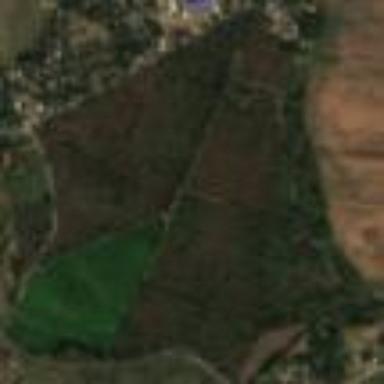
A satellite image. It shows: Orchard filled with tea plants.